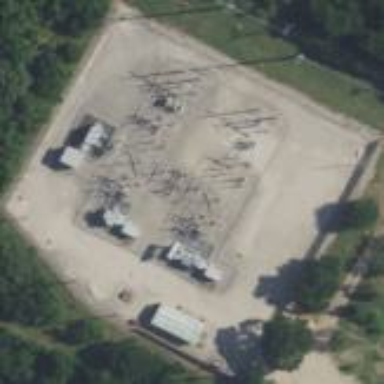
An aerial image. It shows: Outdoor distribution-level power substation enclosed by fence.